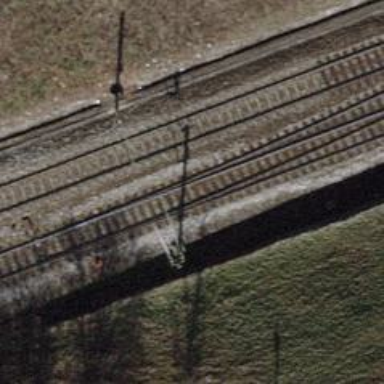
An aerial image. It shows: Railway milestone with catenary mast.